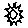
Label: sun